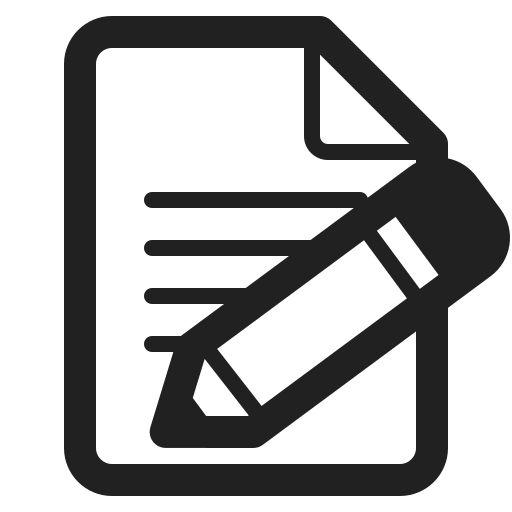
memo high contrast